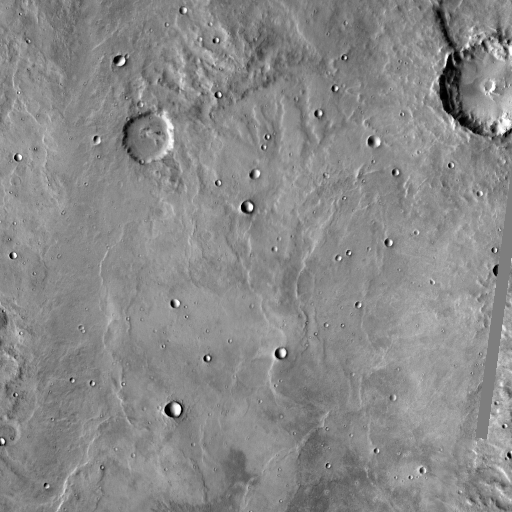
Crater classes present: Background, Other, Layered, Buried